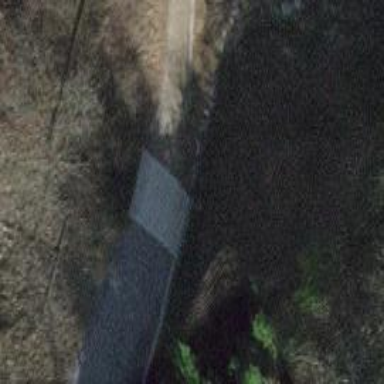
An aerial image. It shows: Pebblestone path that goes over bridge.